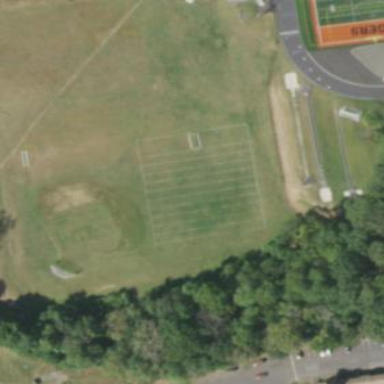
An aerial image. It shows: Baseball pitch for leisure and sports activities.